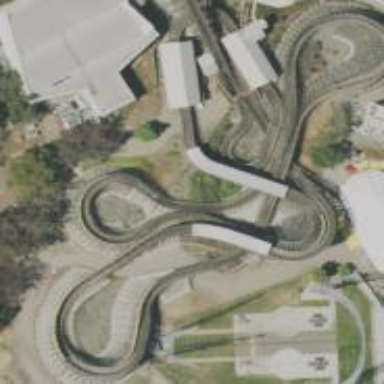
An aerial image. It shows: Bridge leading to roller coaster attraction.